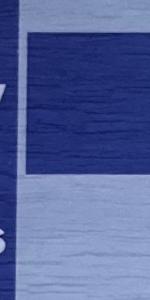
Label: Empty